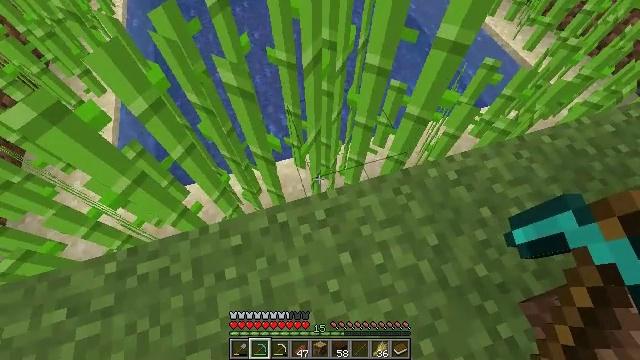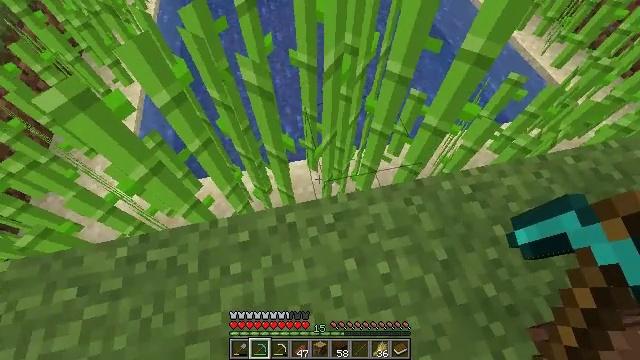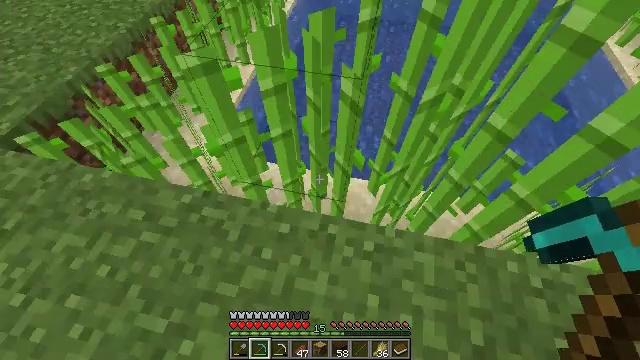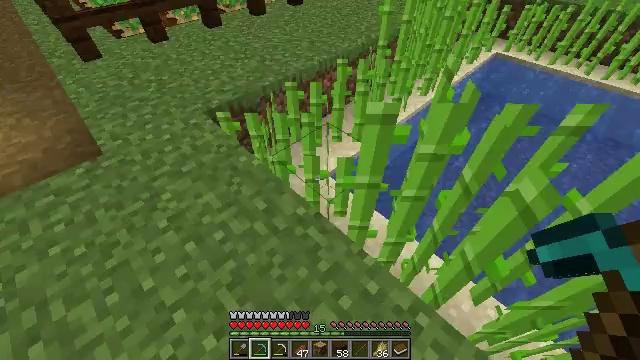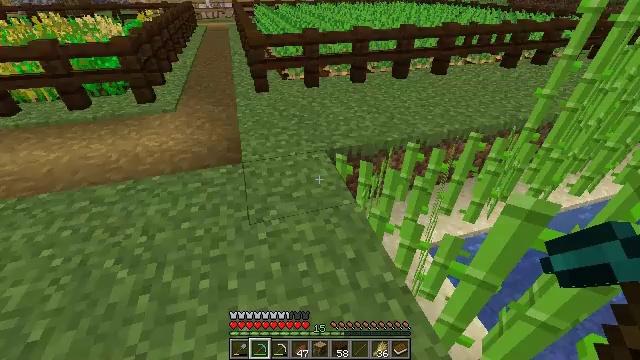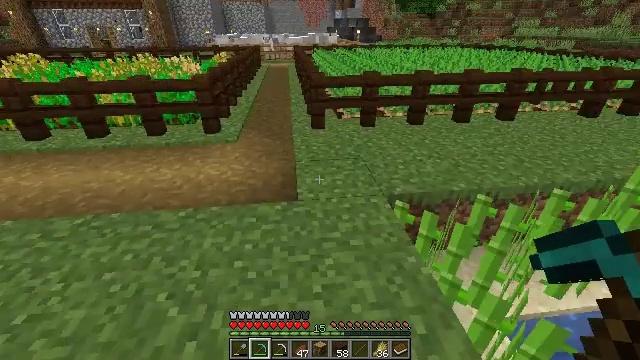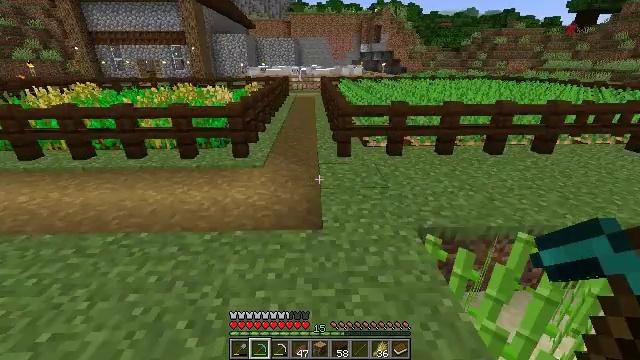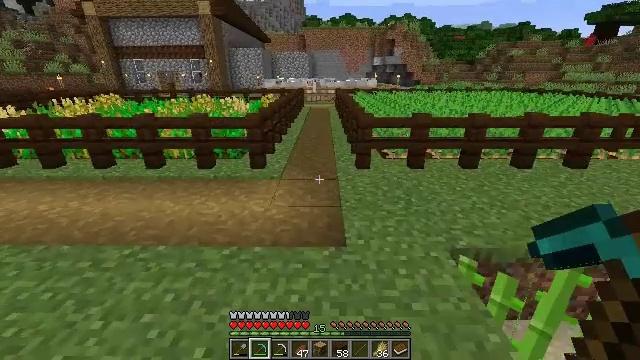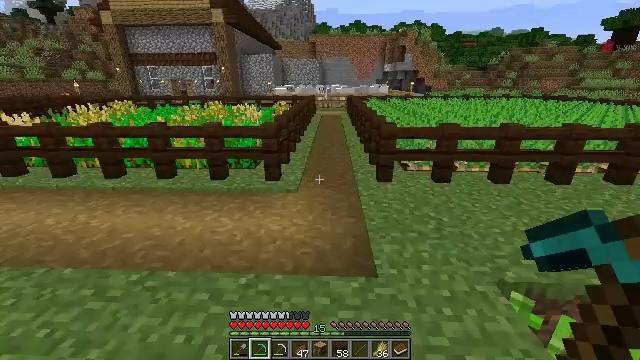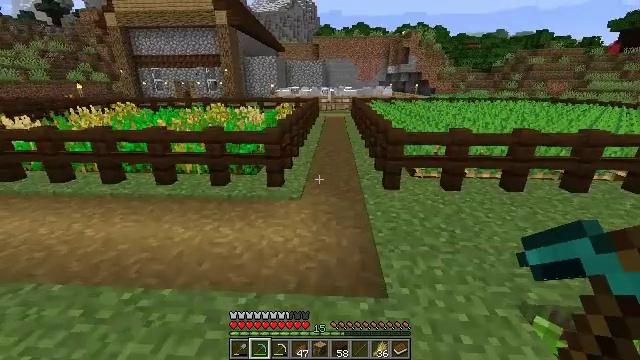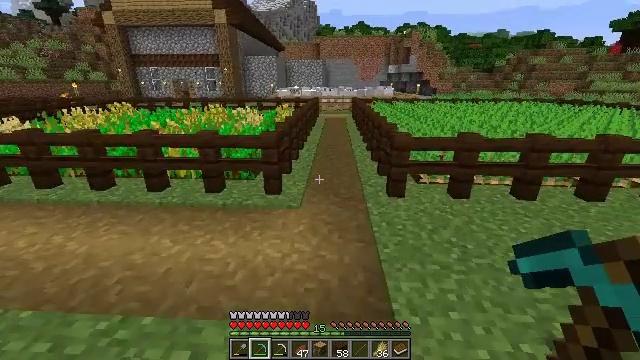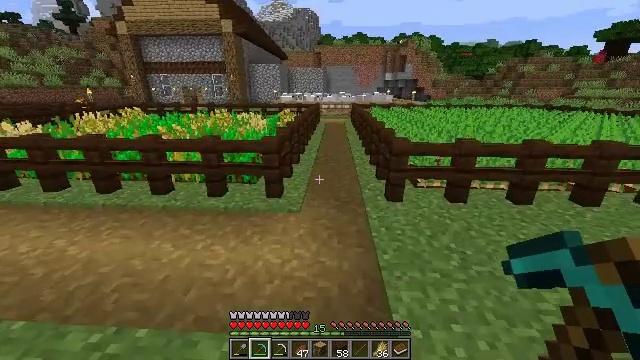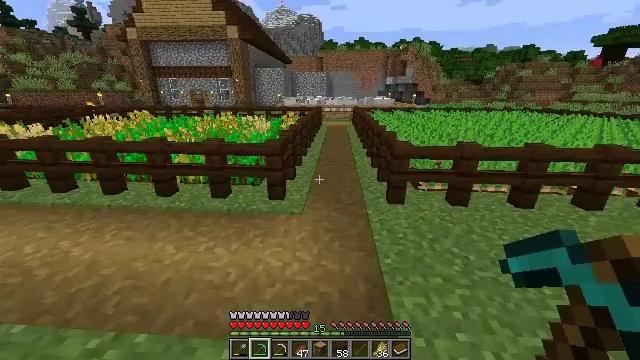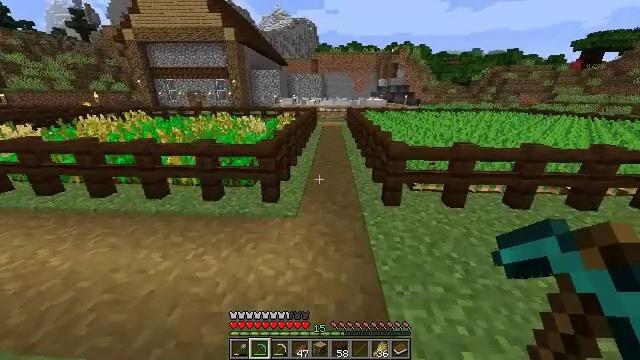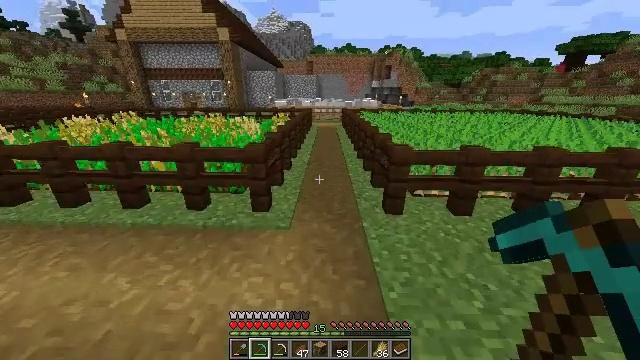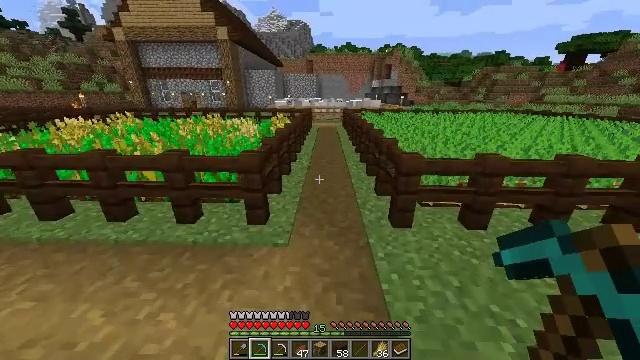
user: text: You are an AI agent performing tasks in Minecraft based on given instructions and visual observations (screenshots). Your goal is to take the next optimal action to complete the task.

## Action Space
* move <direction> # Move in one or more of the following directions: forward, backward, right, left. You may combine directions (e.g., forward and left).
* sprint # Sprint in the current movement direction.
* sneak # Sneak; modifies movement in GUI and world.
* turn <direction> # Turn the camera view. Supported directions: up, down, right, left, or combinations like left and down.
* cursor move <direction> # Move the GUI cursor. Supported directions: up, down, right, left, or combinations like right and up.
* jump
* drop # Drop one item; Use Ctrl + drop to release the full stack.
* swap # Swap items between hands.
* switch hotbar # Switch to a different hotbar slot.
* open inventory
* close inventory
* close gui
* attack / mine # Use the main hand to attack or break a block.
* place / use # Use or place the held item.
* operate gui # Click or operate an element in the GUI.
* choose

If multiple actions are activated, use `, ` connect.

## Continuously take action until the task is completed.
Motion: motion action
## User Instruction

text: Open a crafting table to create the enchanting table.
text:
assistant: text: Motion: turn left
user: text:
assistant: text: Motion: move left, turn left and up
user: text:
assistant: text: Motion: move left, turn left and up
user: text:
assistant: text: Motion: move forward and move left, turn left and up
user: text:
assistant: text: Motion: move forward and move left, turn left and up
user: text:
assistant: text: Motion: move forward and move left, turn left and up
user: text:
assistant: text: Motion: move forward and move left, turn left and up
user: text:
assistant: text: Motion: move forward, turn left and up
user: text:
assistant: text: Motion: move forward
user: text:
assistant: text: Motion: move forward, sprint
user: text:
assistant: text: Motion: move forward, sprint
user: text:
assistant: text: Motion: move forward, sprint
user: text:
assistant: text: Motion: move forward, sprint, turn right
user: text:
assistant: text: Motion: move forward, sprint, turn right
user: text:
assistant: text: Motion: move forward, sprint
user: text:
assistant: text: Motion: move forward, sprint
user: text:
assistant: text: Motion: move forward, sprint
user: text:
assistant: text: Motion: move forward, sprint, turn left
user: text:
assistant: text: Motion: move forward, sprint, turn left
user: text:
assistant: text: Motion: move forward, sprint, turn left
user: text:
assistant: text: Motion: move forward, sprint
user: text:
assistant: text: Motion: move forward, turn left and up
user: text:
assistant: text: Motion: move forward, turn left
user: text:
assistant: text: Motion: move forward and move left, turn left
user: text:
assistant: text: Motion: move forward and move left, turn left
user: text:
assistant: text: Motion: move forward and move left
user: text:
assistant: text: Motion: move forward and move left
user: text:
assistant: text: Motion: move forward and move left
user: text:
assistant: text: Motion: move forward and move left
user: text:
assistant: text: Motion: move forward and move left, turn left